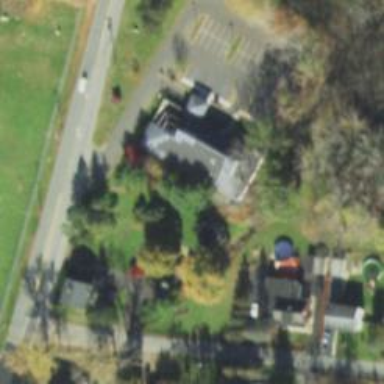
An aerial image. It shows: Veterinary facility.